Question: I have a list of objects and I'm trying to bind it to a TreeView in WPF:
'''
private List<SlideIssue> slideIssuesList = new List<SlideIssue>();
'''
Here the XAML:
'''
<Grid Grid.Row="2">
<TreeView x:Name="mainTreeView" BorderThickness="0">
</TreeView>
</Grid>
'''
And the binding attempt:
'''
TreeViewItem item = new TreeViewItem();
item.HeaderTemplate = headerTemplate;
foreach (var issue in slideIssuesList)
{
if (slideNumber == issue.SlideNumber)
{
TreeViewItem child = new TreeViewItem();
child.ItemsSource = slideIssuesList;
child.HeaderTemplate = itemTemplate;
item.Items.Add(child);
}
}
item.IsExpanded = true;
mainTreeView.Items.Add(item);
'''
At runtime, this is what I get:

I want to access the particular Properties of the "SlideIssue" Object. How do I do that?
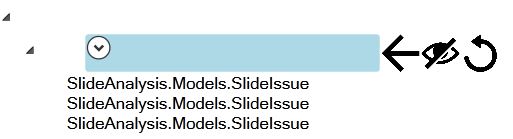
Answer: You could define a 'DataTemplate' for your 'SlideIssue' type and bind any element in the template to any of the class' 'public' properties:
'''
<TreeView x:Name="mainTreeView" BorderThickness="0"
xmlns:local="clr-namespace:WpfApplication1">
<TreeView.Resources>
<DataTemplate DataType="{x:Type local:SlideIssue}">
<StackPanel>
<TextBlock Text="{Binding SlideNumber}" />
<TextBlock Text="{Binding SomeOtherPropertyOfSlideIssue}" />
</StackPanel>
</DataTemplate>
</TreeView.Resources>
</TreeView>
'''
Change "WpfApplication1" to the name of 'namespace' in which the 'SlideIssue' class is defined.
> It kinda works. But I've build a complicated template in C# so i prefer creating it from there. I only have one problem: can you help me write this line of code to C#?
The easiest and preferred way to create a 'DataTemplate' programmatically is to use the 'XamlReader.Parse' method:
'''
DataTemplate dataTemplate = System.Windows.Markup.XamlReader.Parse("<DataTemplate xmlns="http://schemas.microsoft.com/winfx/2006/xaml/presentation" xmlns:x="http://schemas.microsoft.com/winfx/2006/xaml" xmlns:local="clr-namespace:WpfApplication1;assembly=WpfApplication1" DataType="{x:Type local:SlideIssue}"><StackPanel><TextBlock Text="{Binding SlideNumber}" /><TextBlock Text="{Binding SomeOtherPropertyOfSlideIssue}" /></StackPanel></DataTemplate>") as DataTemplate;
'''
Just remember to replace "WpfApplication1" with the actual name of the namespace and assembly in which your 'SlideIssue' class is defined.